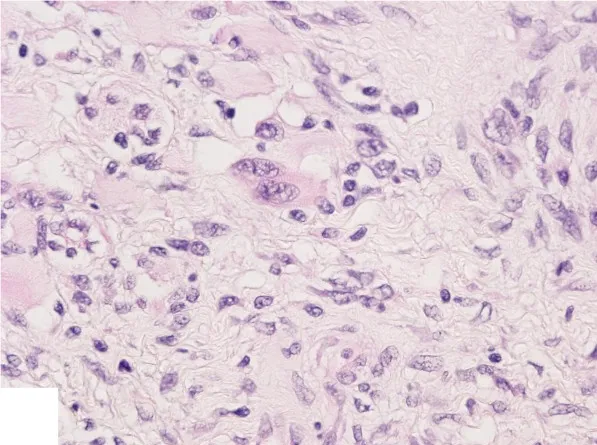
Striated muscle cells, rhabdomyosarcoma. Hematoxylin and eosin, 40x.
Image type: pathology (h&e)